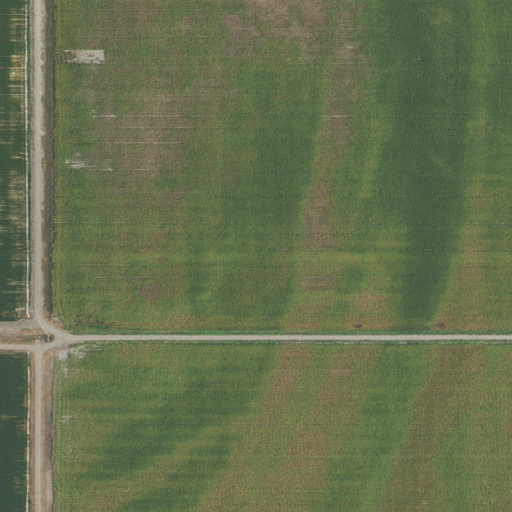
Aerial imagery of bar in Arkansas named Wheeler Bar containing only cultivated crops